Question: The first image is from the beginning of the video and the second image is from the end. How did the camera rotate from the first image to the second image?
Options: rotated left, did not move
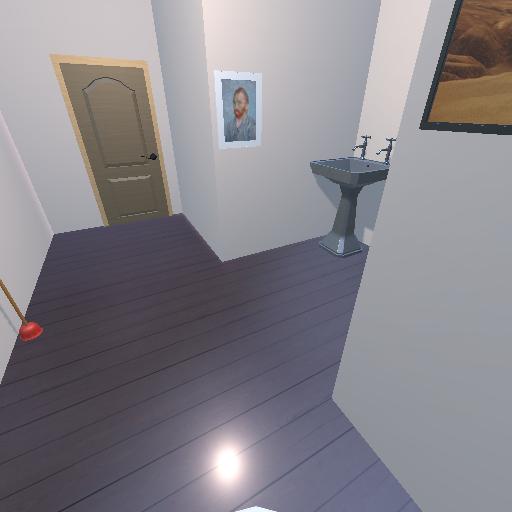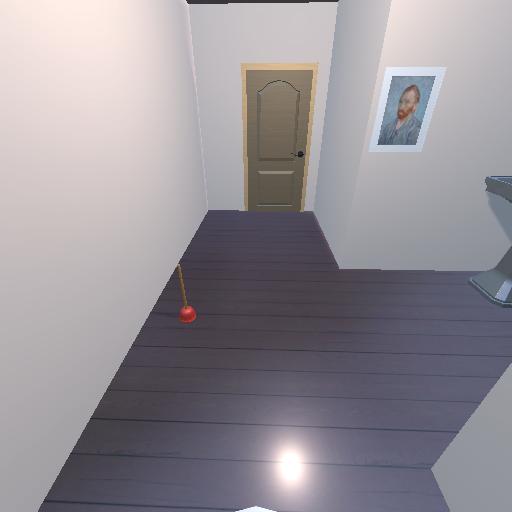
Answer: rotated left